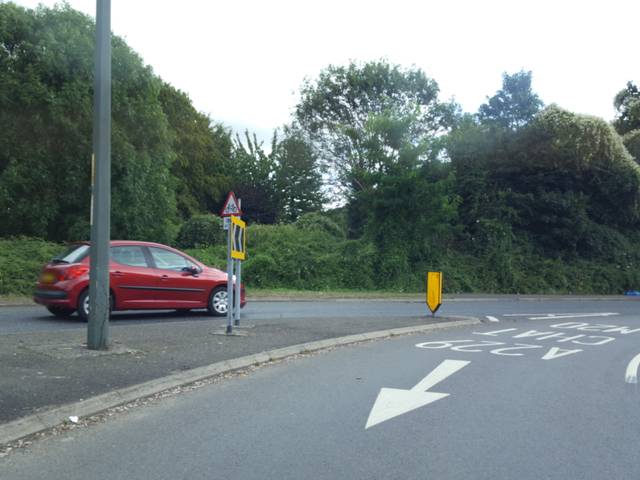
Region: United Kingdom
Coordinates: 51.296, 0.5147